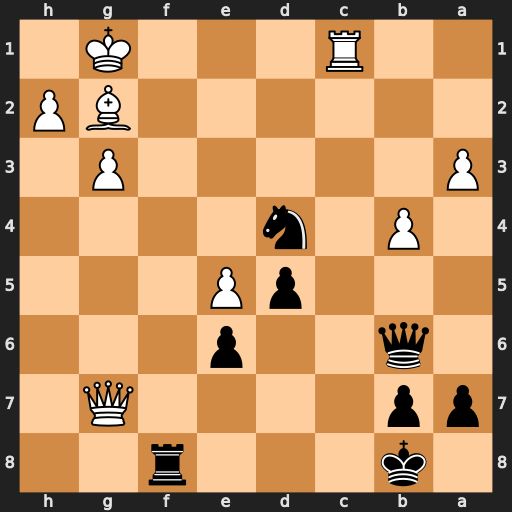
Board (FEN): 1k3r2/pp4Q1/1q2p3/3pP3/1P1n4/P5P1/6BP/2R3K1
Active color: b
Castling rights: -
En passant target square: -
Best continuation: Nf5+ Kh1 Nxg7